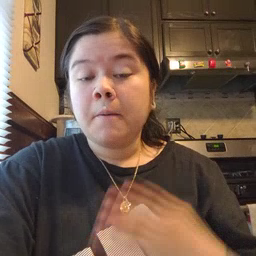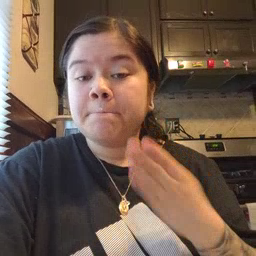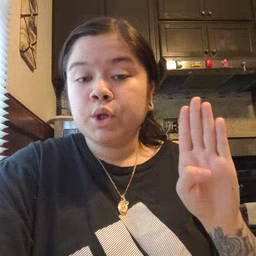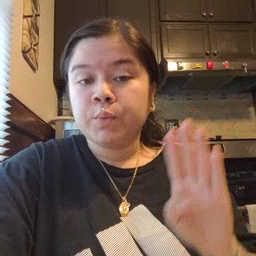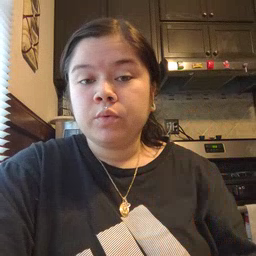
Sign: blue